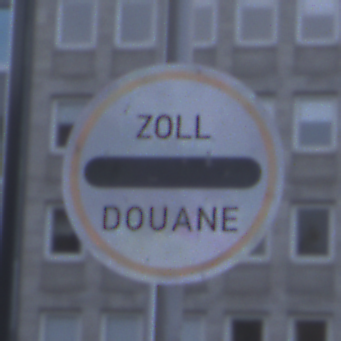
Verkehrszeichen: Zollstelle
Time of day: SunriseSunset
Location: Outdoor (Urban)
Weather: PartlyCloudy
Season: NotSpecified
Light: Natural